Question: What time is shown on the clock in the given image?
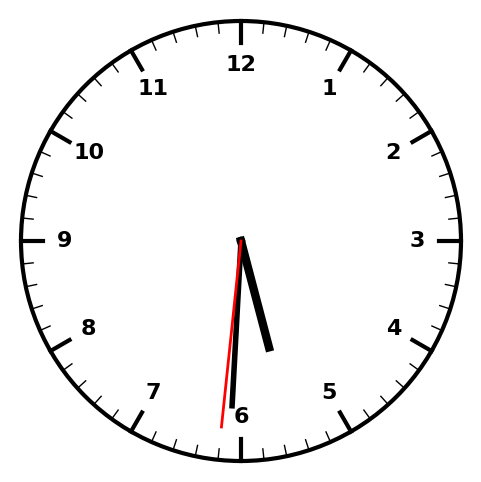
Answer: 05:30:31